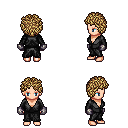
a pixel art fantasy rpg character, female body template, human, light skin, gray robe, red pants, blonde curly afro hairstyle, metal gloves, four views (front, back, left, right), 2x2 character sprite sheet, small pixel art, hard edges, no anti-aliasing